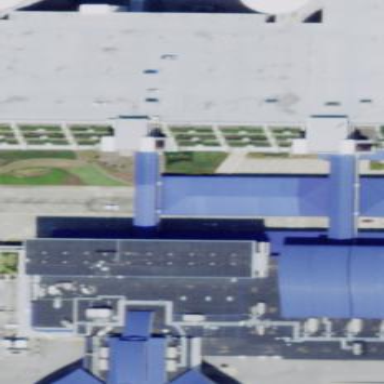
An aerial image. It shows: Parking shelter located on top of building's roof.